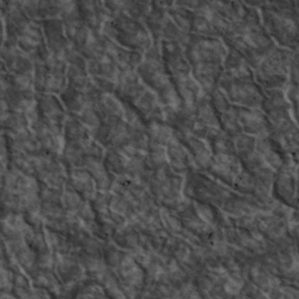
Label: non_frost